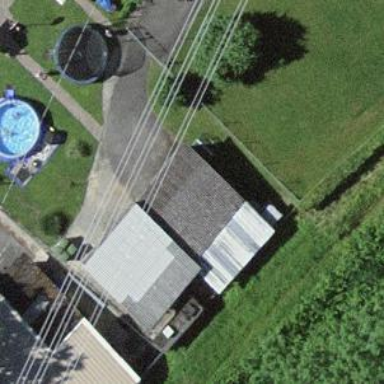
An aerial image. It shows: Garage.